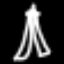
Label: The Eiffel Tower